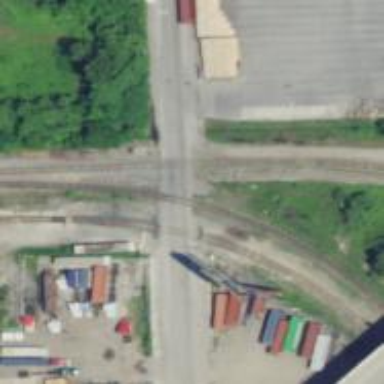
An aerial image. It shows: Disused railway siding.